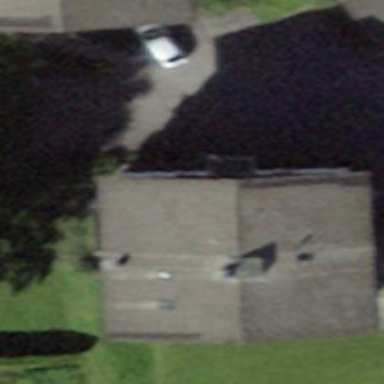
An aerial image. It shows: View of apartment building.